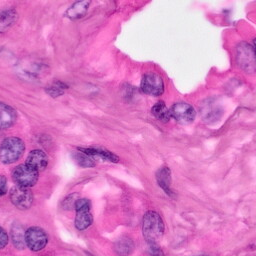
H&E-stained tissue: Pancreatic